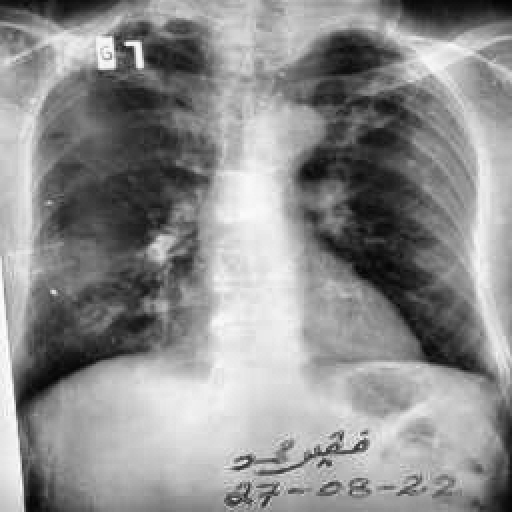
Finding: TUBERCULOSIS